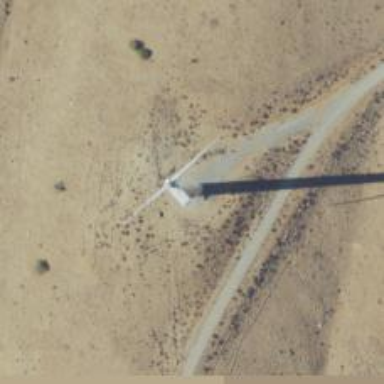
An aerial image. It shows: Wind turbine generator that utilizes wind as its source for generating electricity. It is of the horizontal axis type.